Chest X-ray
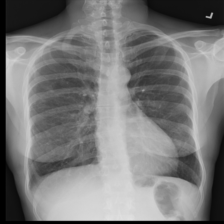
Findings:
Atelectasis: negative
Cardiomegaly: negative
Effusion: negative
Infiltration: negative
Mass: negative
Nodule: negative
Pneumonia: negative
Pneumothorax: negative
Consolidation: negative
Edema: negative
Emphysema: negative
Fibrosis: negative
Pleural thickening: negative
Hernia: negative